Fundus camera: zeiss
Shooting center: midpoint
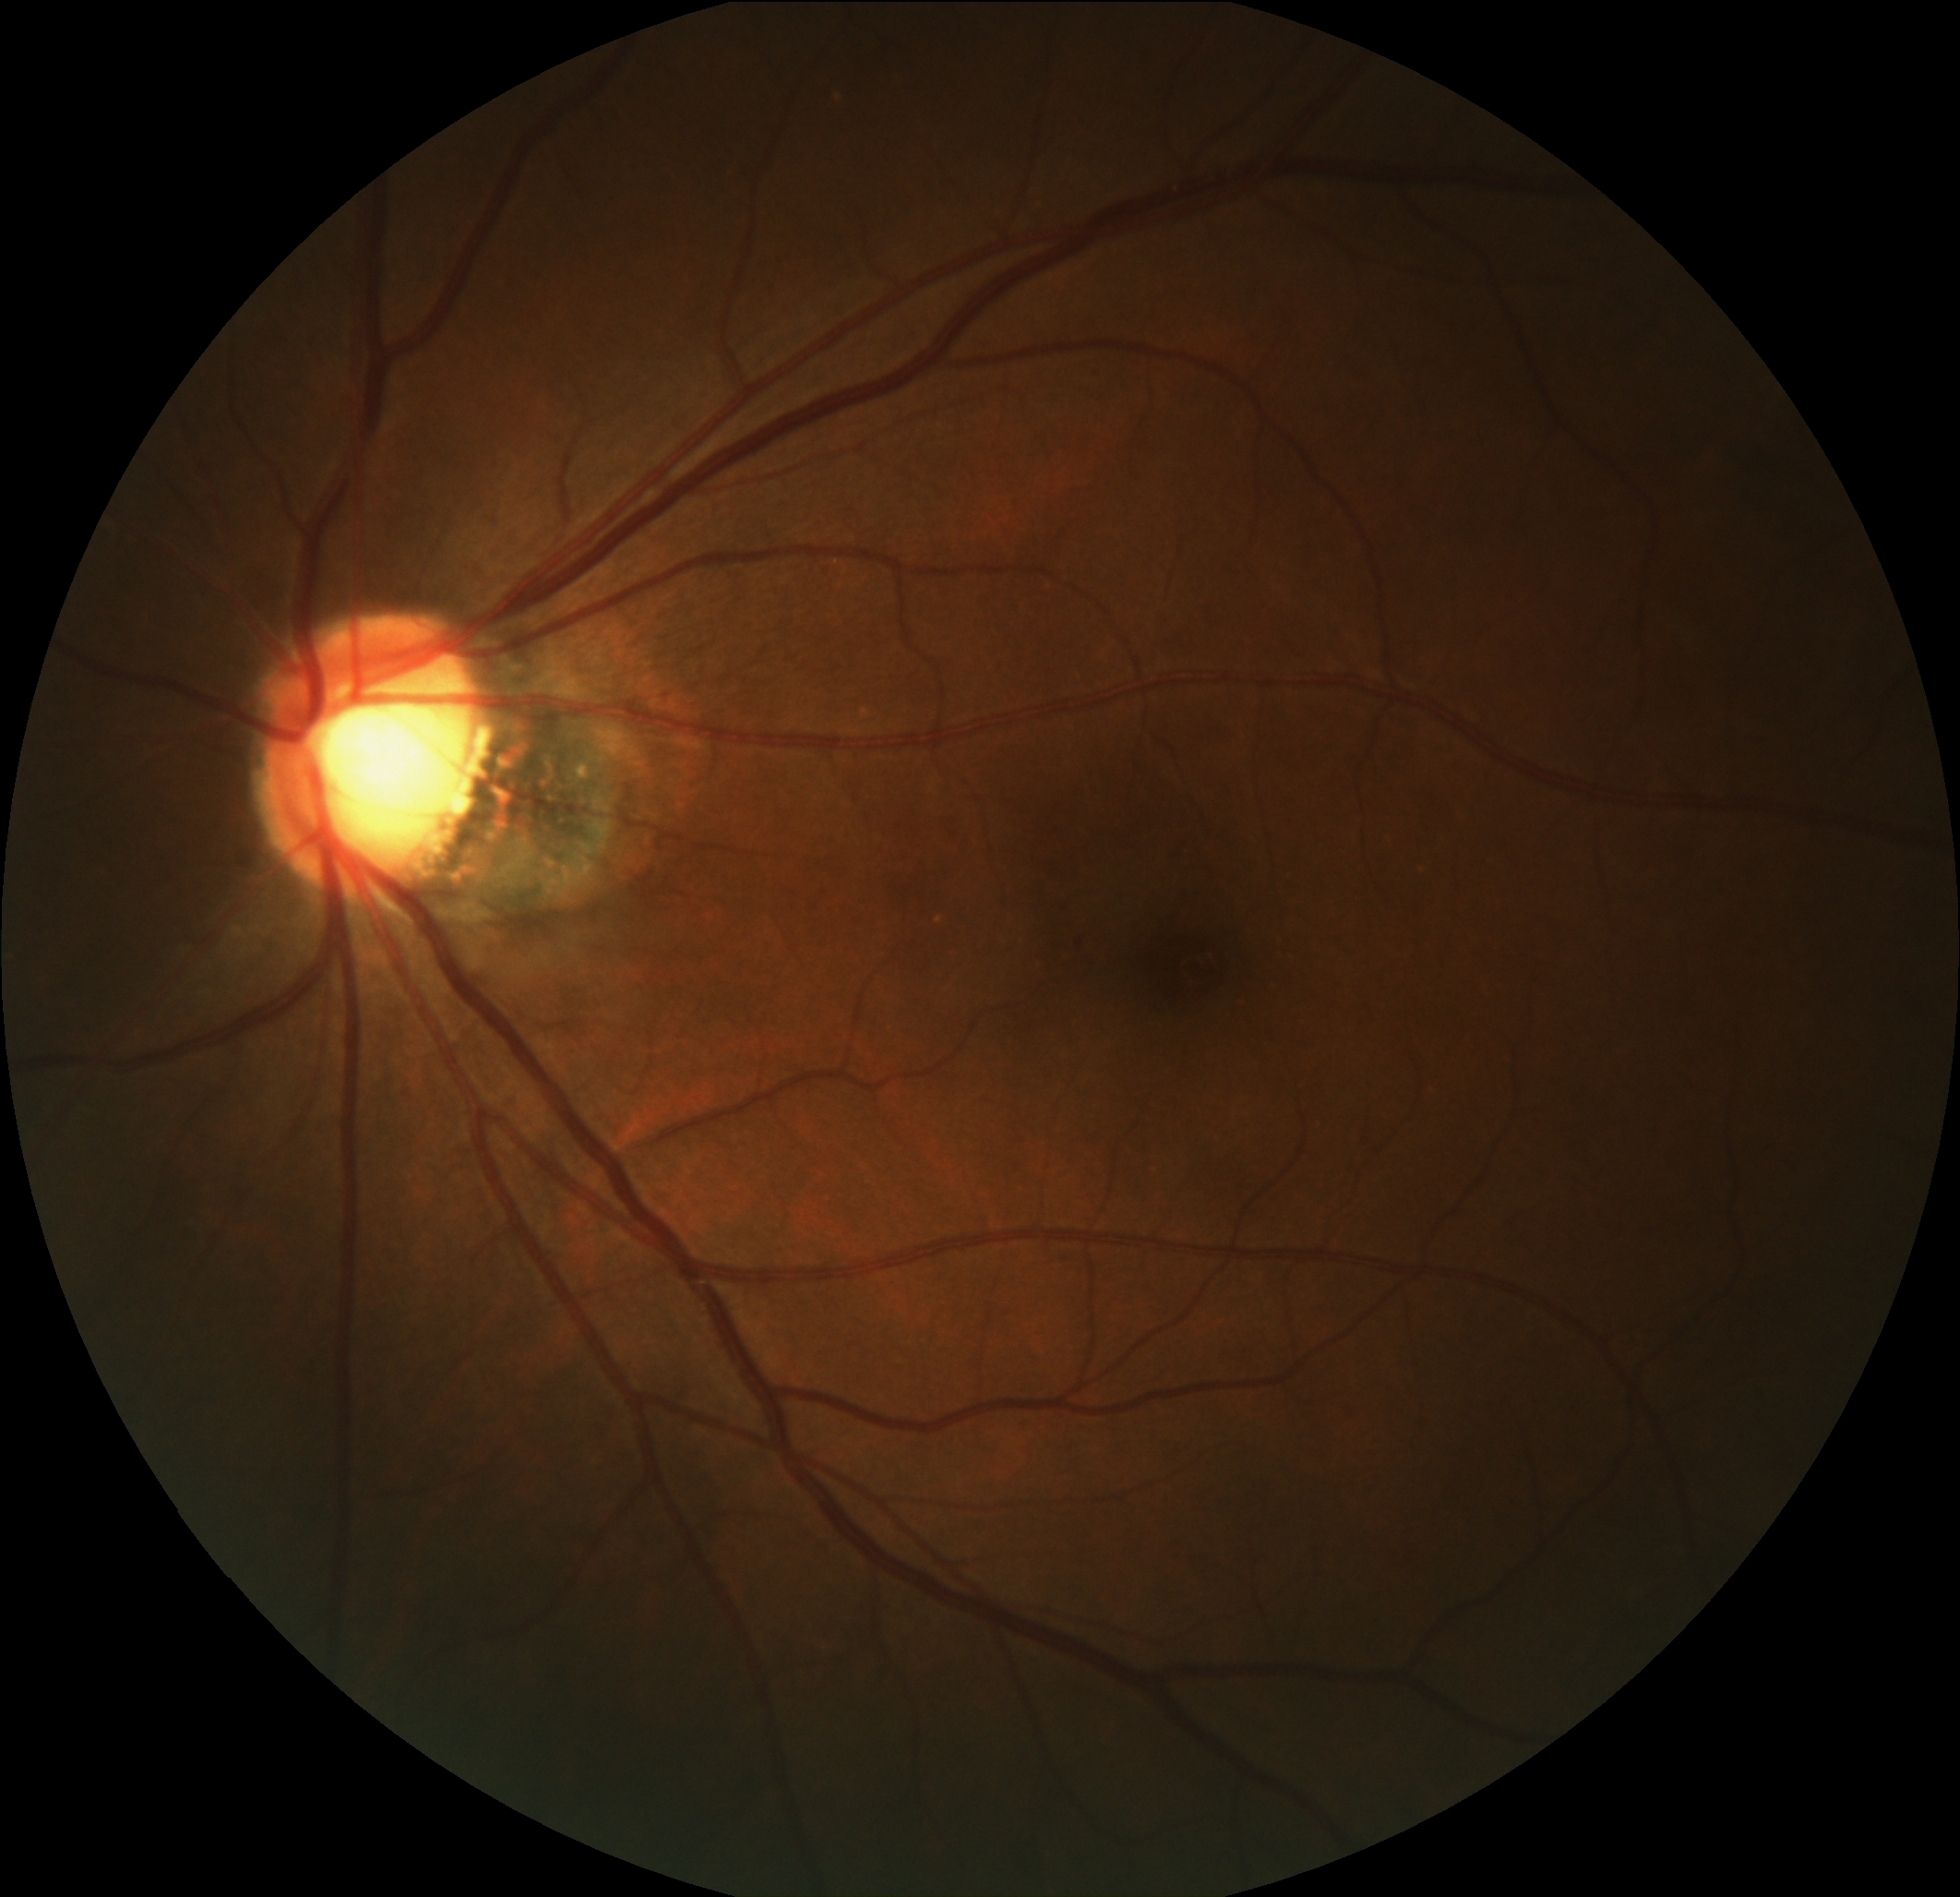
Pathologic myopia: no
Patchy retinal atrophy: present
Retinal detachment: absent